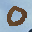
Label: 0